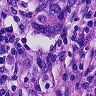
Metastatic tissue present: yes